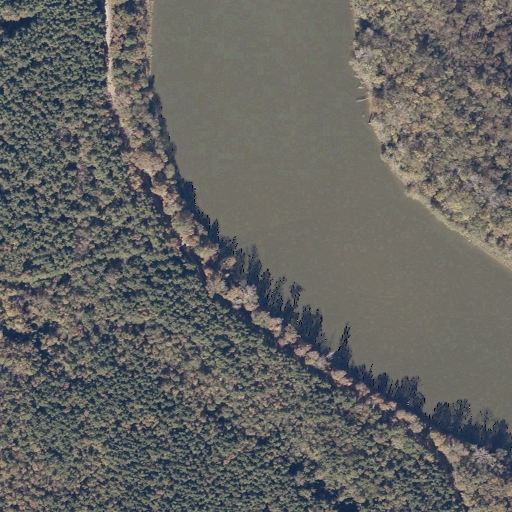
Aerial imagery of bar in Alabama named Morrow Rock containing woody wetlands, open water, and herbaceous wetlands